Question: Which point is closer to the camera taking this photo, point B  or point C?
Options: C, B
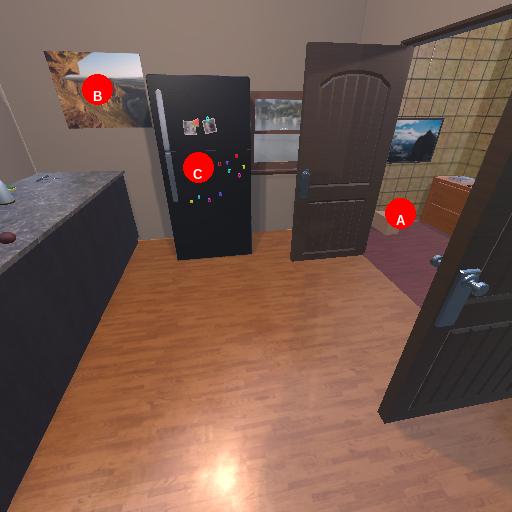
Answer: C